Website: crate-barrel
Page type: account-selection
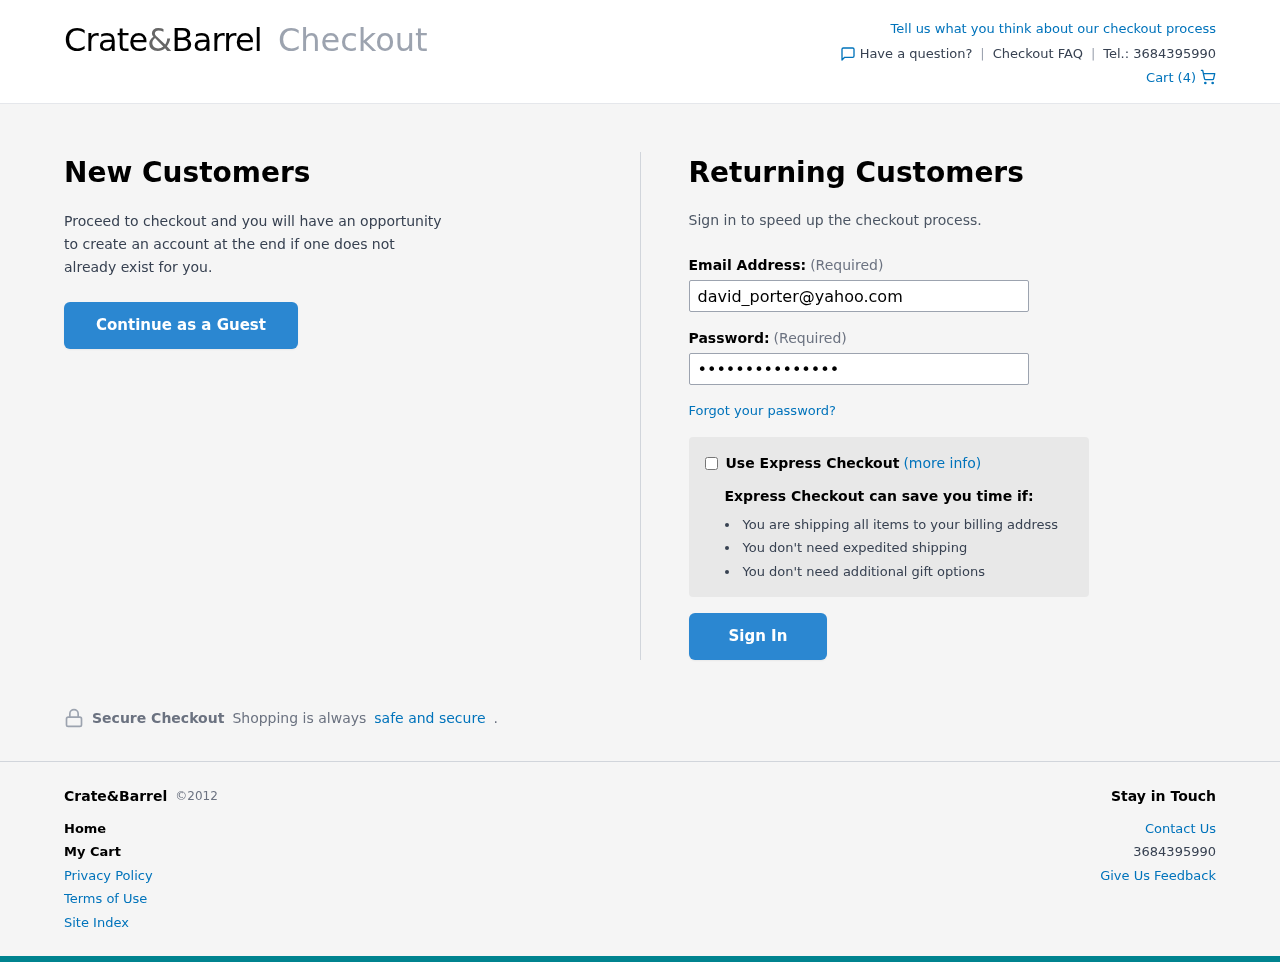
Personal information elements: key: PII_EMAIL
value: david_porter@yahoo.com
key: PII_PHONE
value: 3684395990
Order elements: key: ORDER_NUM_ITEMS
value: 4